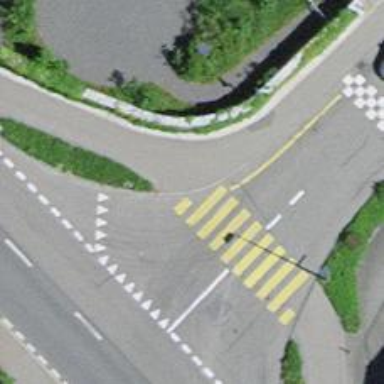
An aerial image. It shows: Kerb serving as barrier.